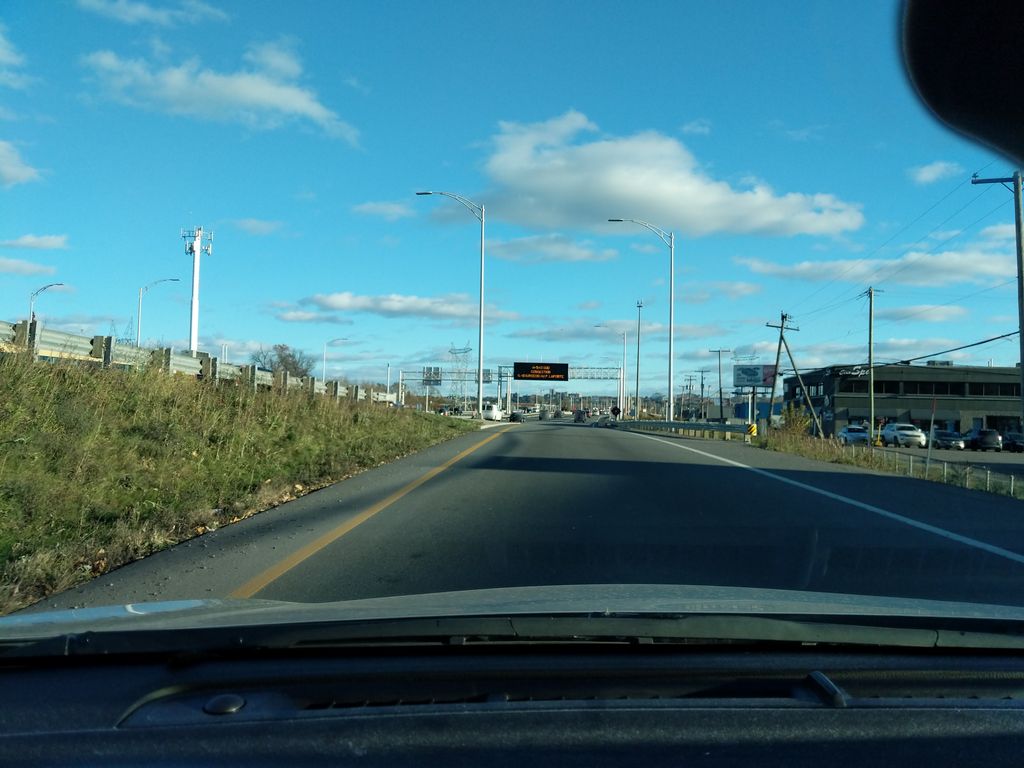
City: quebec_city